Interaction volume radius: 10 \u00c5
Interaction volume height: 10 \u00c5
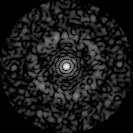
Disorder parameter: 0.8335